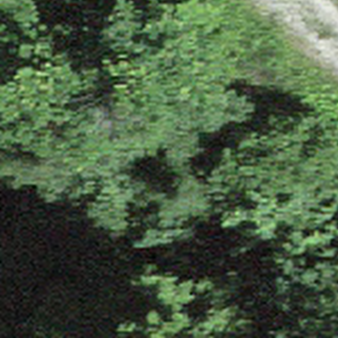
Label: other